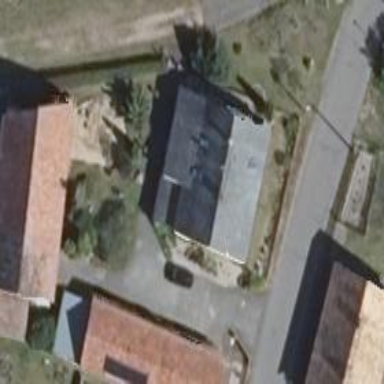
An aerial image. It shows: Dark grey flat-roofed house.